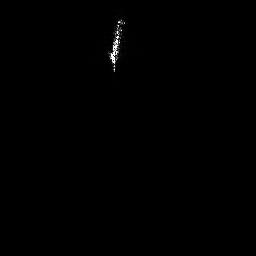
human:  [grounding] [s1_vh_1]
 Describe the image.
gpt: In the satellite image, there is  <ref>1 medium ship </ref> <box>[[40, 5, 48, 27, 0]]</box> located at top.